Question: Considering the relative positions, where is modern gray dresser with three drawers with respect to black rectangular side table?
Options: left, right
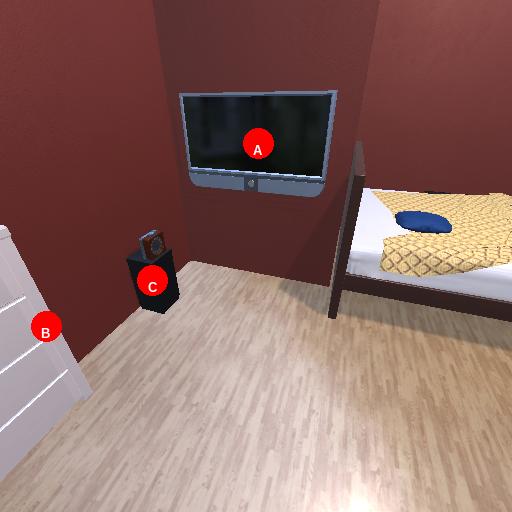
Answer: left